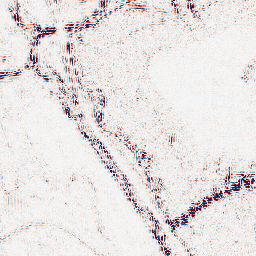
Category: wavelet
Decomposition family: wavelet_biorthogonal
Decomposition parameters: wavelet: bior2.4
level: 2
Upsampling method: quadratic
Upsampling parameters: scale: 2
Upsampling scale: 2